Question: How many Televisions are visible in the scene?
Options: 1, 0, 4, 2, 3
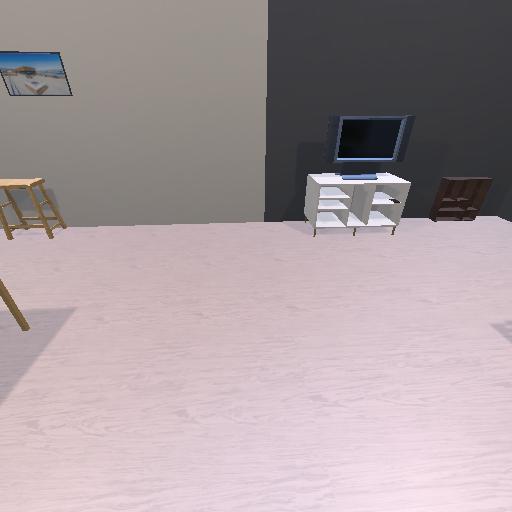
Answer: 1